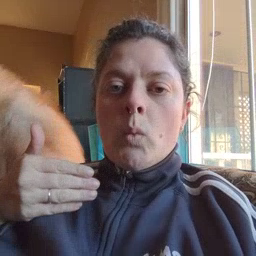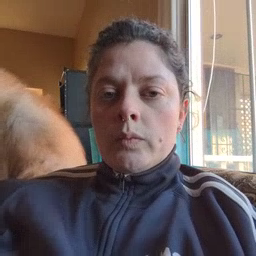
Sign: before